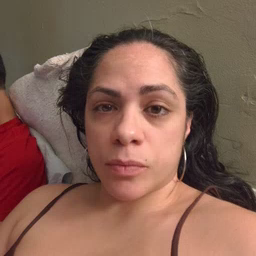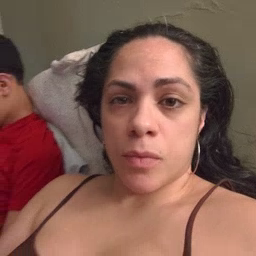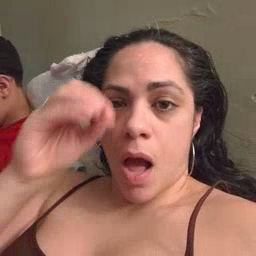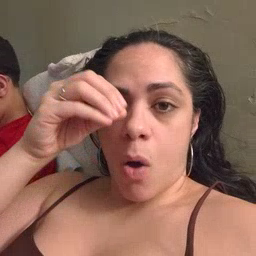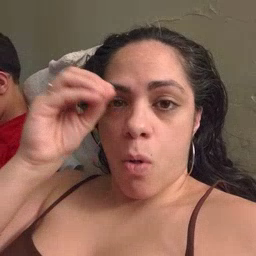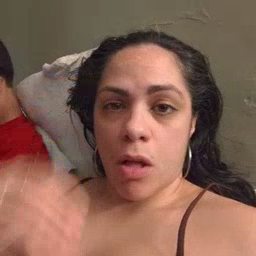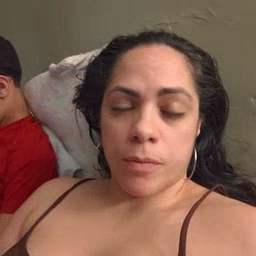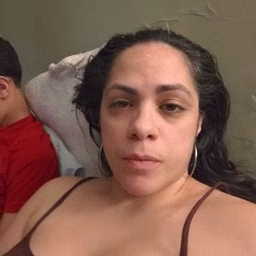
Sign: owl